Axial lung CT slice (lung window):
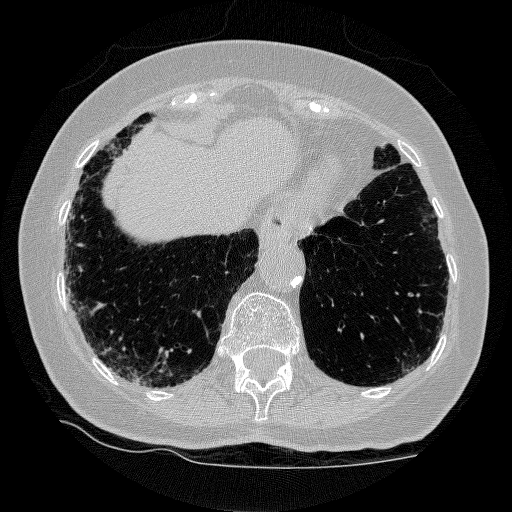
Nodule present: no